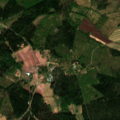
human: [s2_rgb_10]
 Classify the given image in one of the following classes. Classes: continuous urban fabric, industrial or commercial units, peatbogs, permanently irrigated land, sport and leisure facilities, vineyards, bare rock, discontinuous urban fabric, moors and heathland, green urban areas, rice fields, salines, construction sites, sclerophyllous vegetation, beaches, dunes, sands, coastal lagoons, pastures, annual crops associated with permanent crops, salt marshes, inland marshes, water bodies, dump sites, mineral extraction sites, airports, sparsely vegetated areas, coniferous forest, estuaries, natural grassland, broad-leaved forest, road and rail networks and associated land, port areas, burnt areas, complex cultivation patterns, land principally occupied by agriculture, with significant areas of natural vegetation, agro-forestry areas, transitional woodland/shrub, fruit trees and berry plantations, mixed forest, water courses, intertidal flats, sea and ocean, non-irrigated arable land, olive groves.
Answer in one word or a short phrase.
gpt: coniferous forest, mixed forest, transitional woodland/shrub